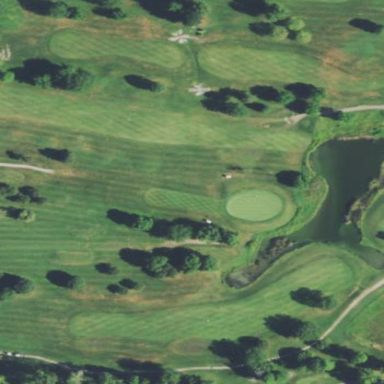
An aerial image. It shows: Picturesque scene of golf course with lateral water hazard.